Question: What is the Feature shown?
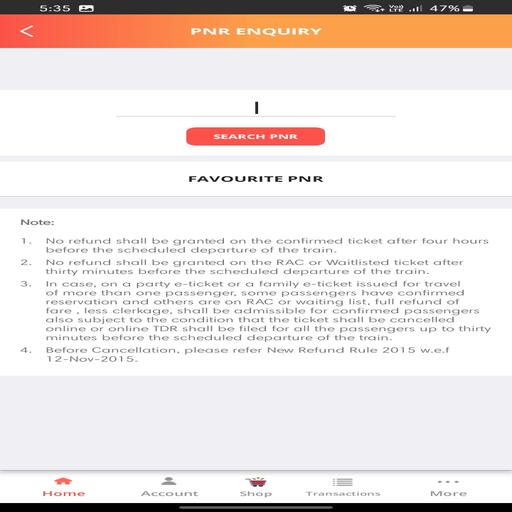
Answer: PNR enquiry